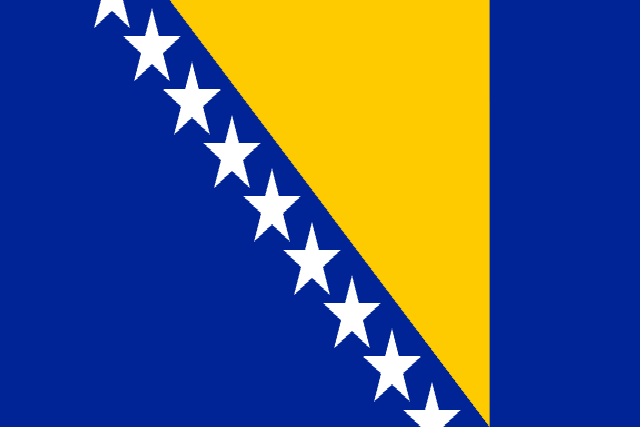
Country: Bosnia and Herzegovina
Country code: ba